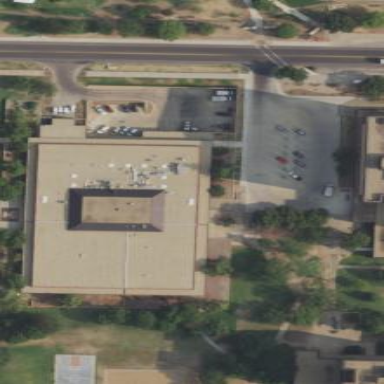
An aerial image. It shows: College building.